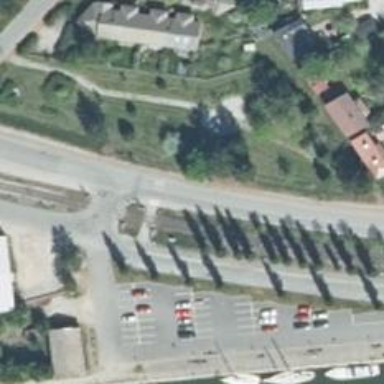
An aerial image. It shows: Light signal at railway crossing.